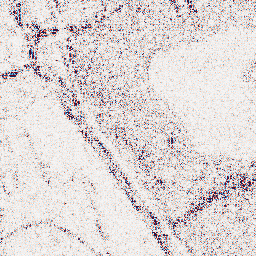
Category: wavelet
Decomposition family: wavelet_dwt
Decomposition parameters: wavelet: db8
level: 1
Upsampling method: quintic
Upsampling parameters: scale: 4
Upsampling scale: 4